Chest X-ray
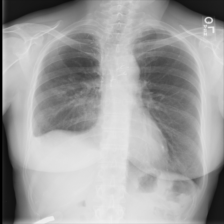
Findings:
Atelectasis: negative
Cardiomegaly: negative
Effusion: negative
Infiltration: negative
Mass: negative
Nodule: negative
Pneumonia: negative
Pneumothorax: negative
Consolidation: negative
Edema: negative
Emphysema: negative
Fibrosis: negative
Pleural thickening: negative
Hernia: negative